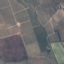
Land use / land cover: PermanentCrop